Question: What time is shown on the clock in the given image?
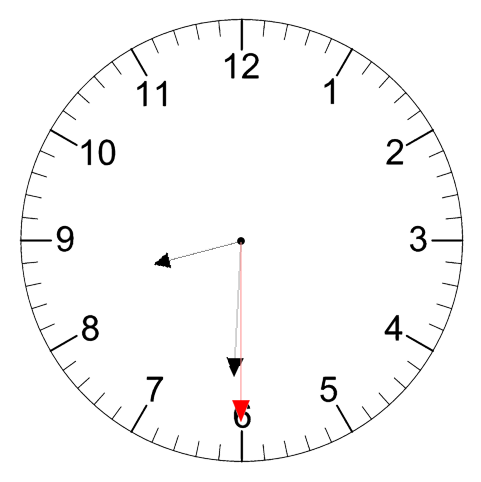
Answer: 08:30:30